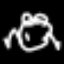
Label: frog